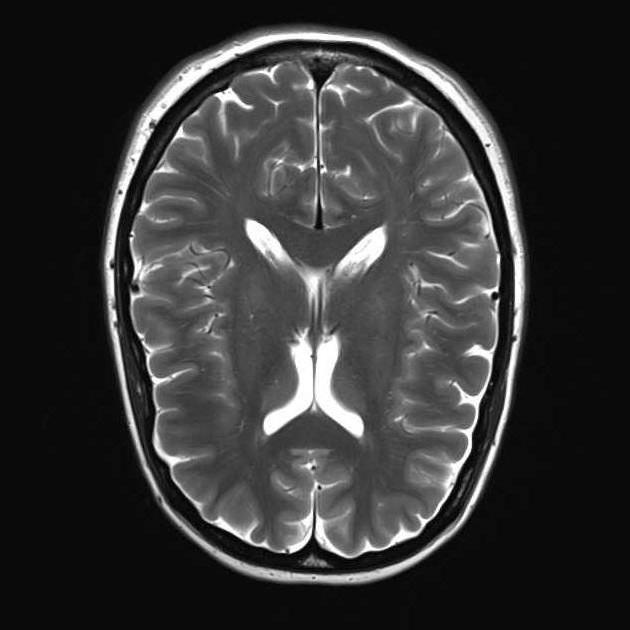
Label: notumor